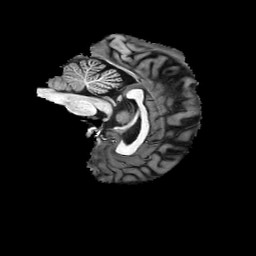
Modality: T1w
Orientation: sagittal
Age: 28
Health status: healthy
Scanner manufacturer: philips
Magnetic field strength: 3 T
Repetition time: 0.007826 s
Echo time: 0.003599 s